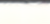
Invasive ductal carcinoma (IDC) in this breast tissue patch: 0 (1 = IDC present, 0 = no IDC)